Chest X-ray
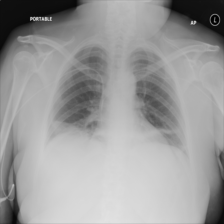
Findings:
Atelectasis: positive
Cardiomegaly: negative
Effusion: negative
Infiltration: negative
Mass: negative
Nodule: negative
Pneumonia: negative
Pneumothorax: negative
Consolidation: negative
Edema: negative
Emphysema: negative
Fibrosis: negative
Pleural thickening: negative
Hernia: negative